Question: What is the number of red dots?
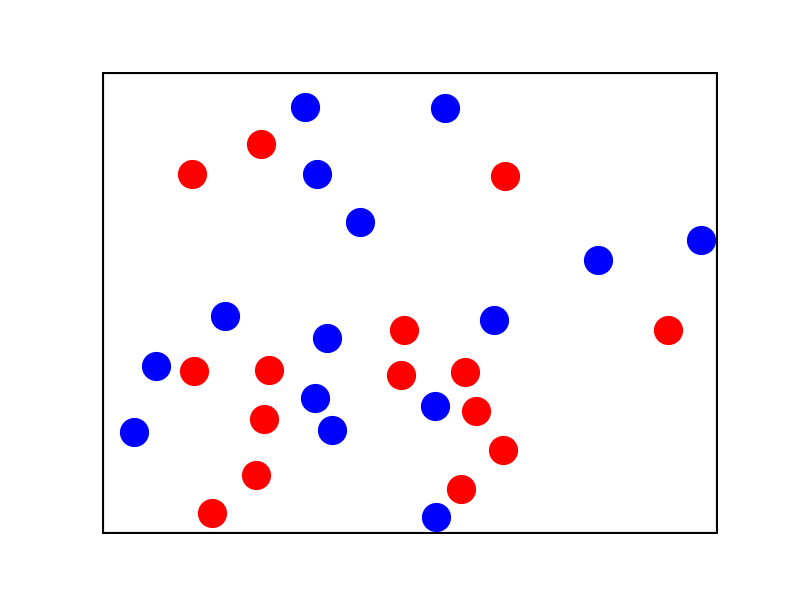
Answer: 15